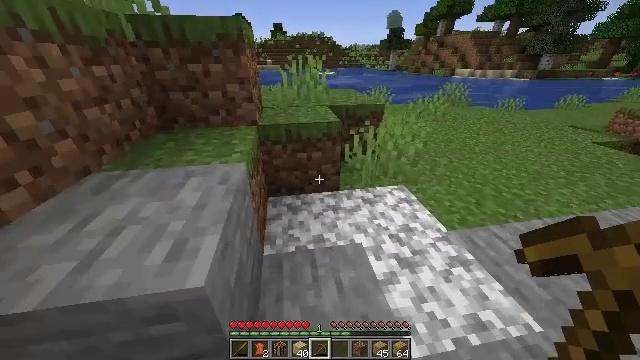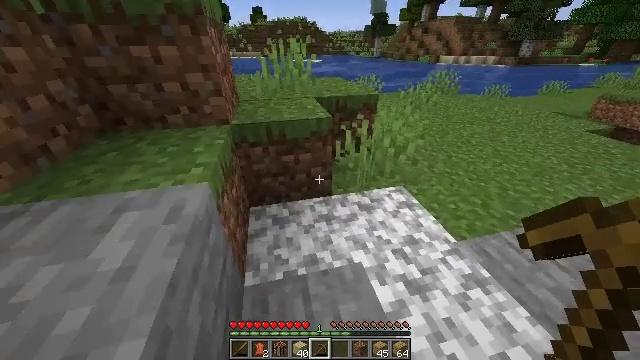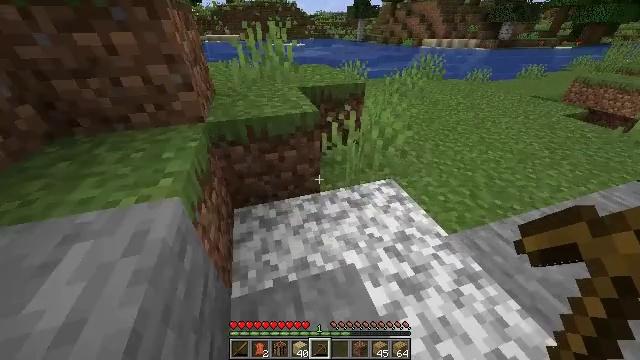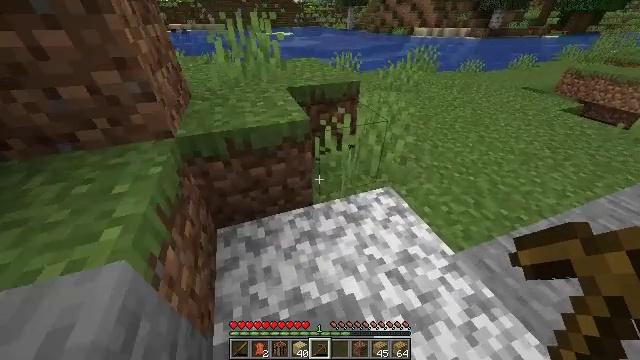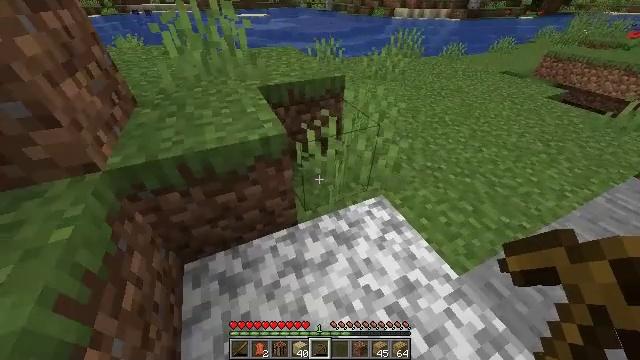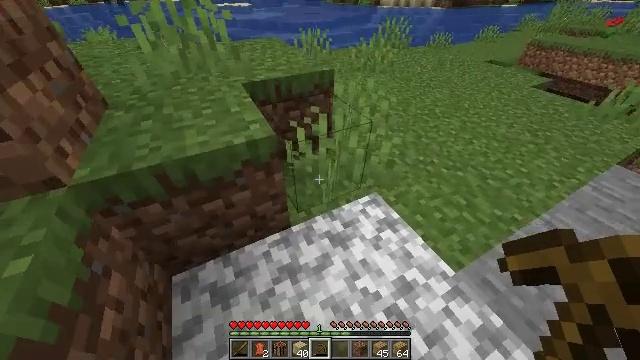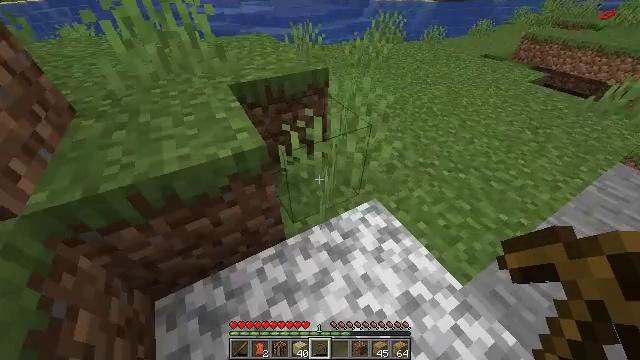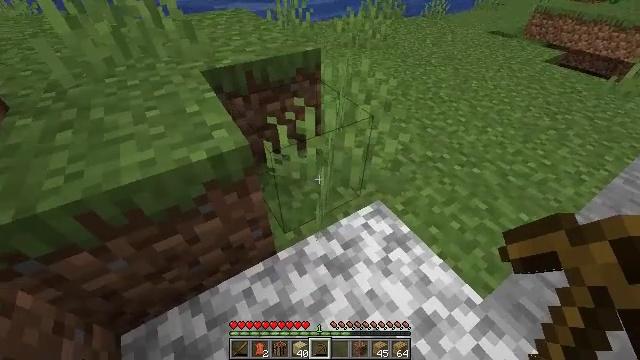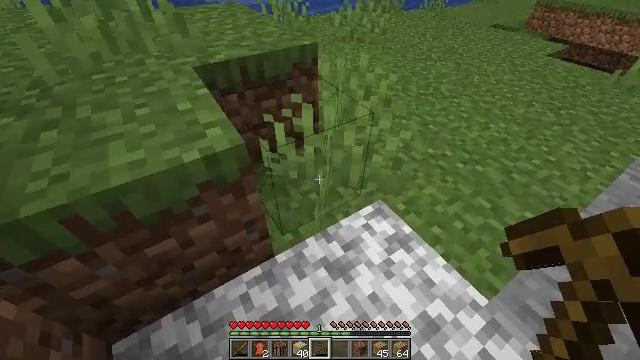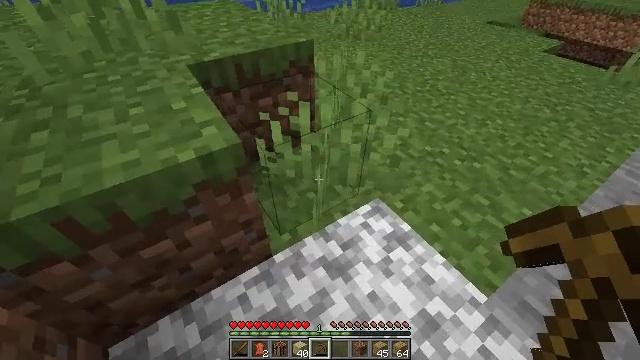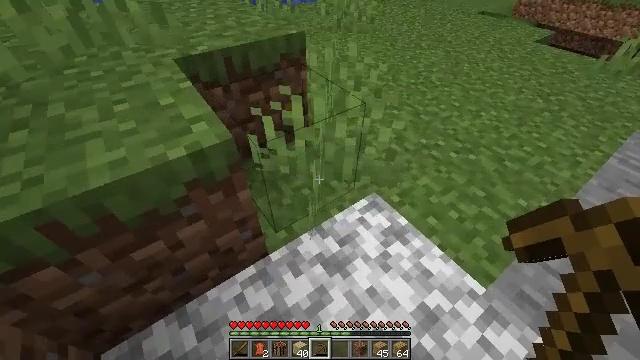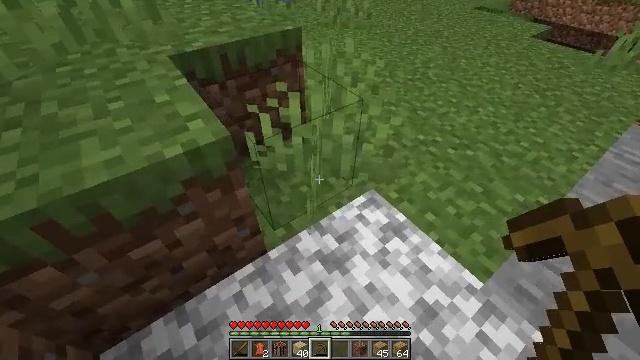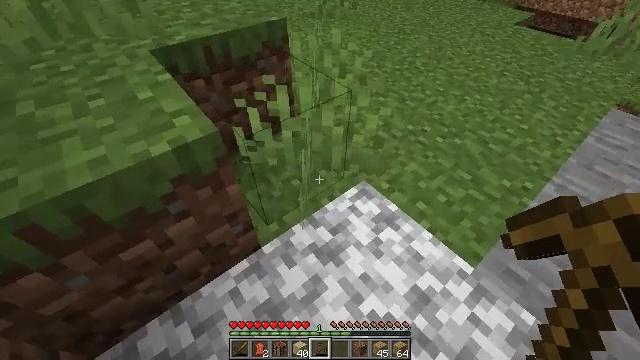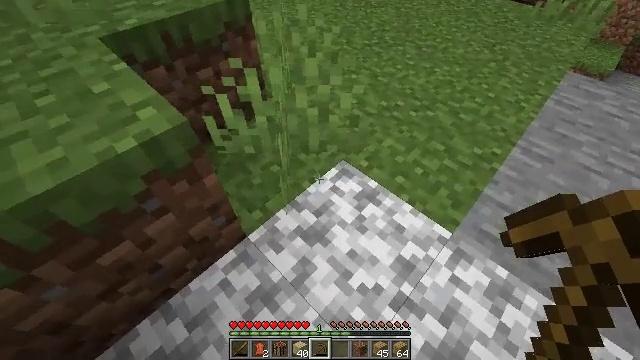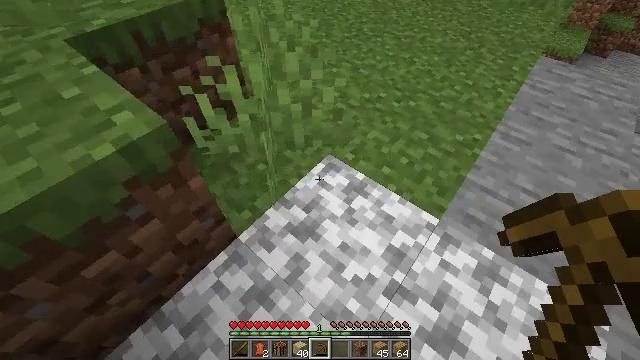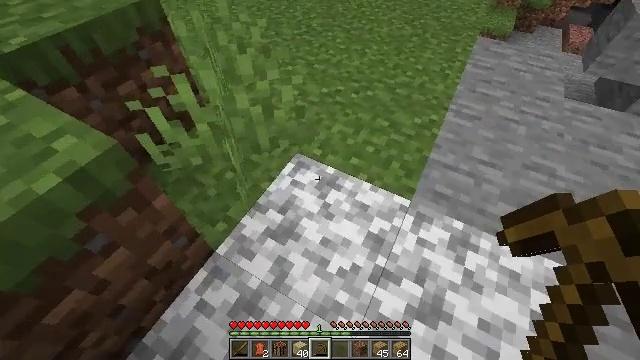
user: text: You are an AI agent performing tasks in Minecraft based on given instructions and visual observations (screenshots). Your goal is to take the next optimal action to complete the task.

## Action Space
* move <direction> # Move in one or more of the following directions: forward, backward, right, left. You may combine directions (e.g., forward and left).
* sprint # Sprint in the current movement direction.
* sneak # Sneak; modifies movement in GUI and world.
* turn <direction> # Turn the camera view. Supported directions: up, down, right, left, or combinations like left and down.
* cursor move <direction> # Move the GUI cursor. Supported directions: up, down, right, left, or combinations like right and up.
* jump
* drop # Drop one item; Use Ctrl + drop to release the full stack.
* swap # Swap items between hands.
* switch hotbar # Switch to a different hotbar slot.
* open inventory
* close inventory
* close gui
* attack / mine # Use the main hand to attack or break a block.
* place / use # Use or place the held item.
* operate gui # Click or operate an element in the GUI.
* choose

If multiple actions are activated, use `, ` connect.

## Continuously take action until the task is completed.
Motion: motion action
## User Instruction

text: Remove a wooden sword from the inventory.
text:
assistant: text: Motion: move forward, sprint, turn right and down
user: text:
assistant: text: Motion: move forward, sprint, turn right and down
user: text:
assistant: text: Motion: move forward, sprint, turn right and down
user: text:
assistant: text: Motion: move forward, sprint, turn right and down
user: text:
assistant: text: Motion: sprint, turn right and down
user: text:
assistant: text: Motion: sprint, turn right
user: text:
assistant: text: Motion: turn right and down
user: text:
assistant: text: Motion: no_op
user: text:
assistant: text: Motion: no_op
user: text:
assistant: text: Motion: turn right
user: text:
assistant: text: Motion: no_op
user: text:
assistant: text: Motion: turn right and down
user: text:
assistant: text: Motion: turn right and down
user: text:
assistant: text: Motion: turn right and down
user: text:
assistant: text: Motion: turn right
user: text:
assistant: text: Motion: turn right and up
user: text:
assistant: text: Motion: turn right and up
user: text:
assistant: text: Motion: sprint, turn right and up
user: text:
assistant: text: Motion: move forward, sprint, turn right and up
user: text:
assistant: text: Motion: move forward, sprint
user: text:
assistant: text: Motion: move forward, sprint, turn right and up
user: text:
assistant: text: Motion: move forward, sprint, turn right and up
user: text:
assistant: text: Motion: move forward, sprint, turn right and up
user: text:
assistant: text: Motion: move forward, sprint
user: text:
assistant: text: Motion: move forward, sprint
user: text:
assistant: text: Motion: move forward, sprint
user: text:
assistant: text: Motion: move forward, sprint
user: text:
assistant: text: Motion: move forward, sprint, turn right
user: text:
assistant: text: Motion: move forward, sprint
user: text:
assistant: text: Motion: move forward, sprint